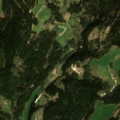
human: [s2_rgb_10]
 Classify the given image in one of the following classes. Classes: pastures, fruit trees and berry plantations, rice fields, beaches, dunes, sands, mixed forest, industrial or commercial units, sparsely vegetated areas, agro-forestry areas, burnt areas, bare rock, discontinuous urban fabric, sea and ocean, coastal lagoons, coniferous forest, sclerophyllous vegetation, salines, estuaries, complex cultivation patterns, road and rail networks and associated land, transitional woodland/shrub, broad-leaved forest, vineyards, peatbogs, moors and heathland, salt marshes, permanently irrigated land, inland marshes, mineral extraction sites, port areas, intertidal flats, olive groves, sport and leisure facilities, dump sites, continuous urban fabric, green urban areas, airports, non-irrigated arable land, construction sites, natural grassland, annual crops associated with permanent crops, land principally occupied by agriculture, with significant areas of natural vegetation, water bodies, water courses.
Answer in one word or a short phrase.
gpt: land principally occupied by agriculture, with significant areas of natural vegetation, coniferous forest